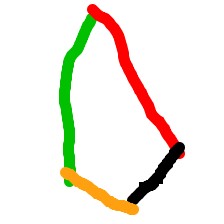
Shape: kite